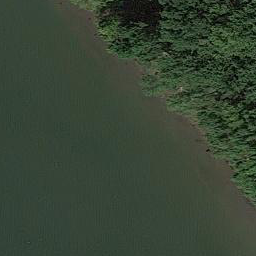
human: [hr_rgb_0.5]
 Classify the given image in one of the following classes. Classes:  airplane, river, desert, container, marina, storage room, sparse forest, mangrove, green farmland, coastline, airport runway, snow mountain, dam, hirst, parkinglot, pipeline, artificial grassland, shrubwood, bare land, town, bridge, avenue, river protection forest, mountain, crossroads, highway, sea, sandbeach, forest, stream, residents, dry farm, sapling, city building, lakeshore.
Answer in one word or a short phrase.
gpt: river protection forest